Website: apple-inc
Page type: customer-info-address
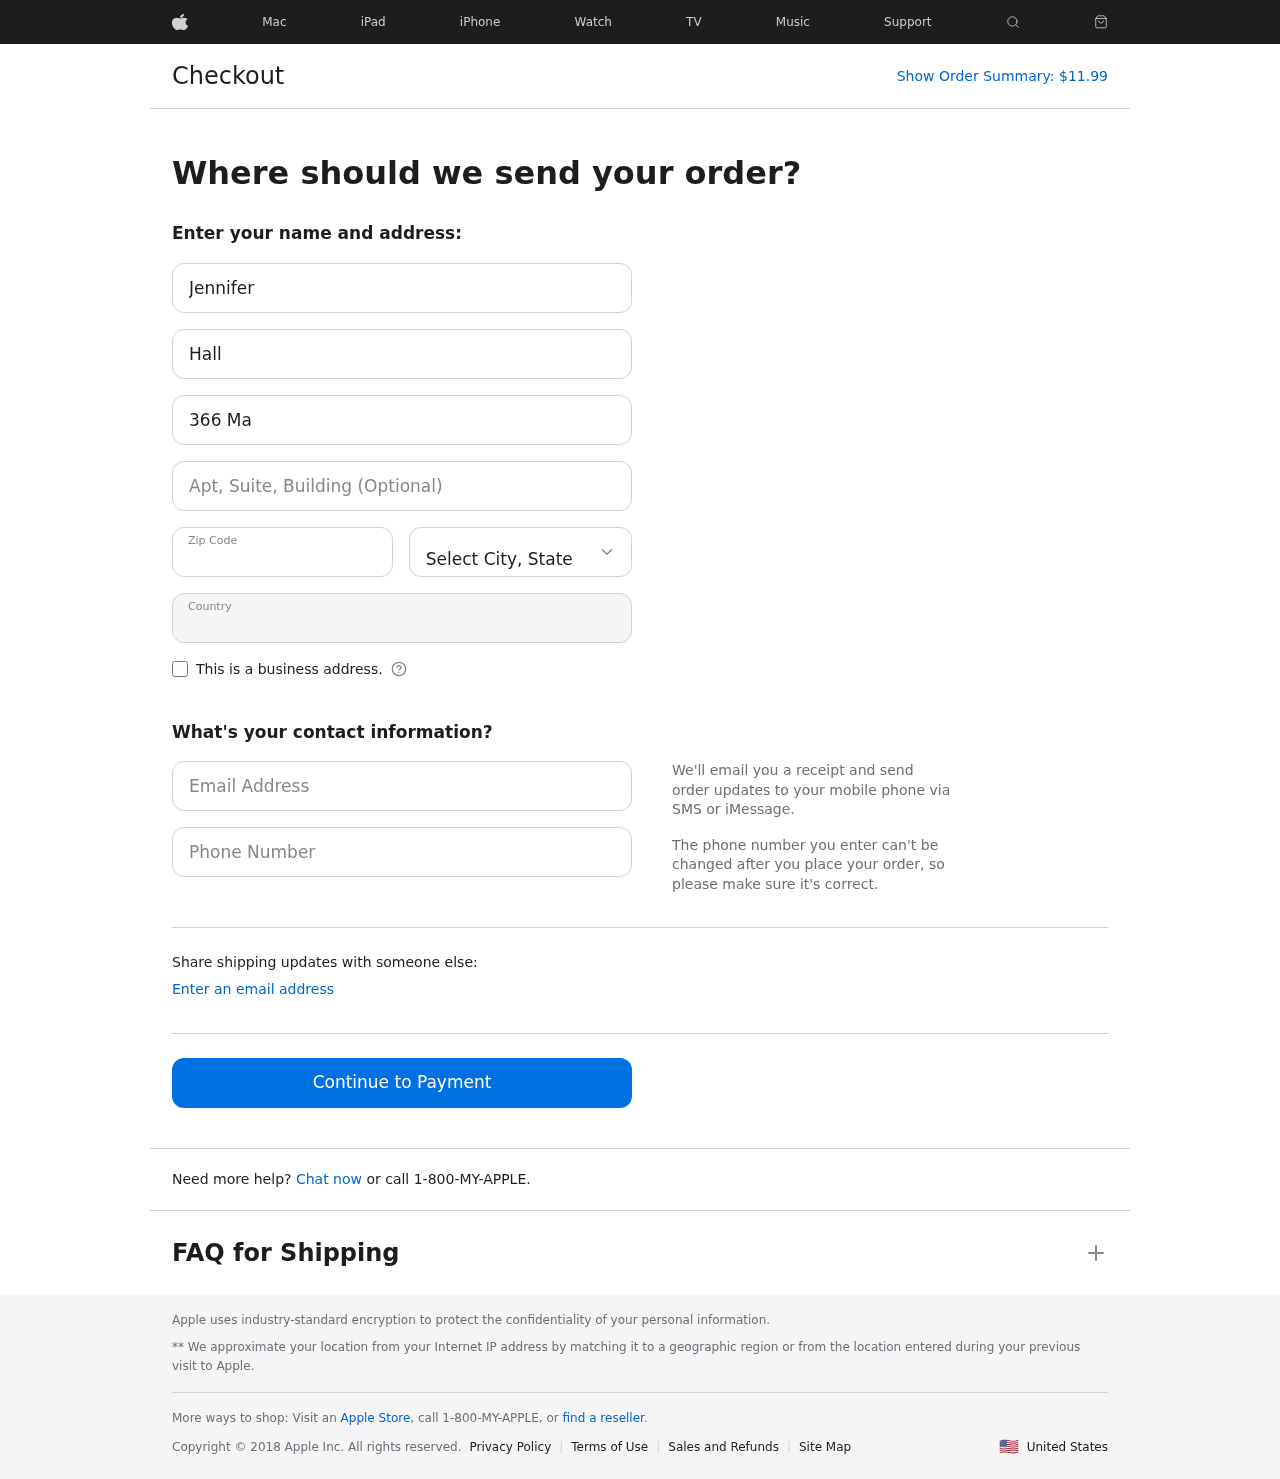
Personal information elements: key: PII_CITY_STATE
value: Jordanside, OH
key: PII_COUNTRY
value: United States
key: PII_EMAIL
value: jennifer_hall@hotmail.com
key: PII_FIRSTNAME
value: Jennifer
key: PII_LASTNAME
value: Hall
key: PII_PHONE
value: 8414200192
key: PII_POSTCODE
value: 34451
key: PII_STREET
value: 366 Mark Ridge Apt. 142
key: PII_STREET2
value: Suite 797
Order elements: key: ORDER_TOTAL
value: $11.99